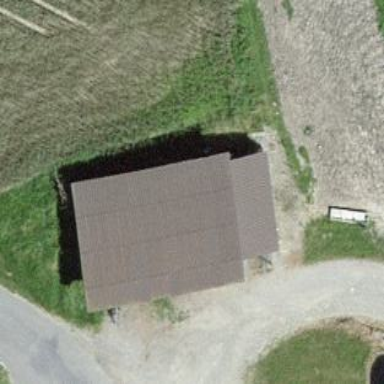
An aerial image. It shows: Barn.